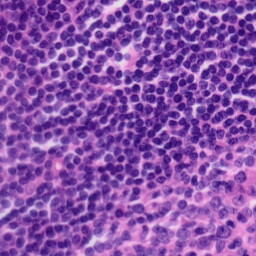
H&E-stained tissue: Tonsil